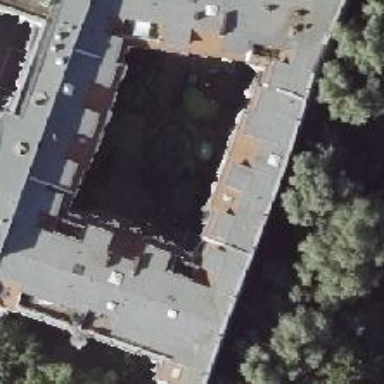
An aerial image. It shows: Apartment building with double saltbox roof shape.